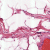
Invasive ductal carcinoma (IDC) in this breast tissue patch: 0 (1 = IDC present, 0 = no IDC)